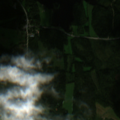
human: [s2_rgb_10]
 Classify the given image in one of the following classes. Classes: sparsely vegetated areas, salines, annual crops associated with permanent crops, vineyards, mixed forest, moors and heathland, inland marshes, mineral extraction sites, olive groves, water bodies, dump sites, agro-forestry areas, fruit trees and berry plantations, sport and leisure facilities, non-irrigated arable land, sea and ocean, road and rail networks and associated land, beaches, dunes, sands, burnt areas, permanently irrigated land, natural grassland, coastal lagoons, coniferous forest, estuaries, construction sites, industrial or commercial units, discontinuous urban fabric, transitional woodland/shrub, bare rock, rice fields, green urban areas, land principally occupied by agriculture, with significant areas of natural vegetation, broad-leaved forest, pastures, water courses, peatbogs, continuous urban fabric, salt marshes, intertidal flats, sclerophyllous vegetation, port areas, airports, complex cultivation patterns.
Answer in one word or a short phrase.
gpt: non-irrigated arable land, land principally occupied by agriculture, with significant areas of natural vegetation, coniferous forest, mixed forest, transitional woodland/shrub, water bodies